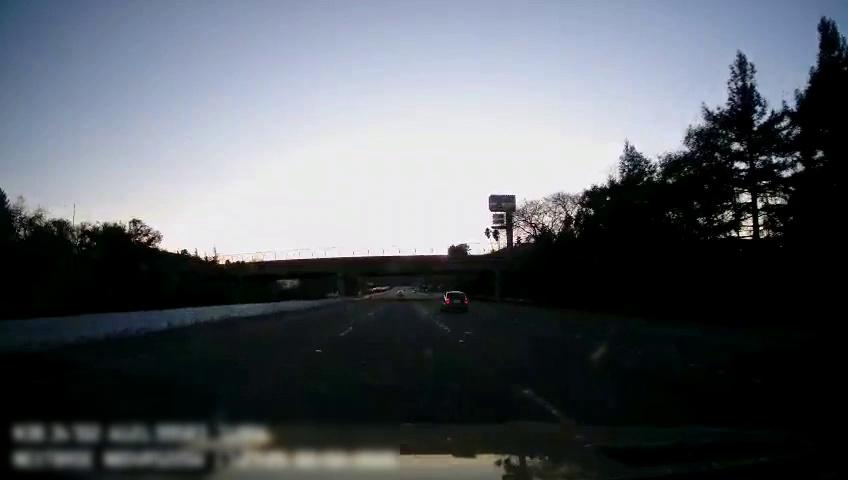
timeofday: Day
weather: Cloudy
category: Drivable Space
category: Vehicles | Car
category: Lanes | Current Lane
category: Lanes | Current Lane